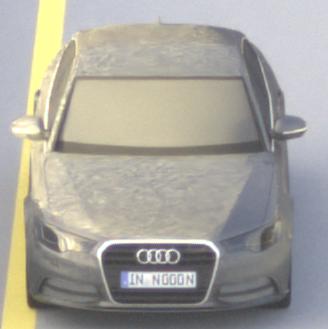
Make: Audi
Model: A6 2.0 TFSI
Detailed model: A6 (C7) Limousine
Model produced from: 2011/10
Model produced until: 2014/09
Doors: 4
Color: gray
Road condition: dry road
Daytime: morning or afternoon
Contrast: medium contrast